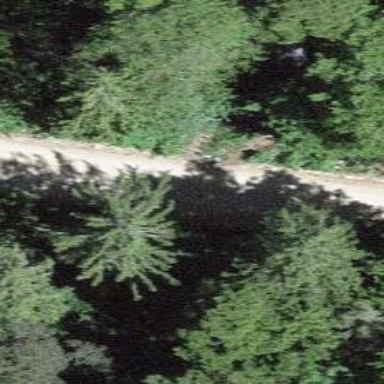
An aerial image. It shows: Unclassified road with fine gravel surface.